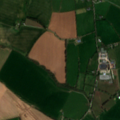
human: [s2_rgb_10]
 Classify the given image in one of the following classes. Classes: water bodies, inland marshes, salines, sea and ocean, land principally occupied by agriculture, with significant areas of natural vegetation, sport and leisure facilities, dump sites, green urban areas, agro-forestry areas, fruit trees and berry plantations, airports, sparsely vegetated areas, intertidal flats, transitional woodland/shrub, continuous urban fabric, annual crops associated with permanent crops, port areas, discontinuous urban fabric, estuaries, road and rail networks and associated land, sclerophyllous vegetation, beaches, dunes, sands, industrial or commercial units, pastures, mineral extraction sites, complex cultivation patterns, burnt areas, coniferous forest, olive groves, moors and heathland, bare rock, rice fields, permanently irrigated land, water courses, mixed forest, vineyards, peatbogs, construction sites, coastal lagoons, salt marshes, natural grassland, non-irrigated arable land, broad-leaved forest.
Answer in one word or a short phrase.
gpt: non-irrigated arable land, pastures